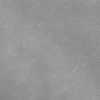
Atmospheric dust classification: dusty